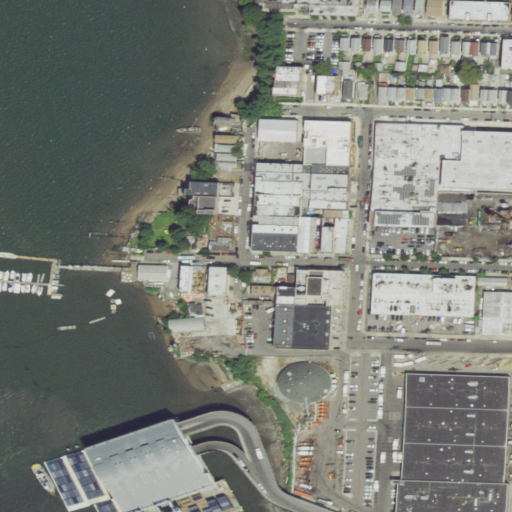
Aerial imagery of cape in New York named Cape Ruth containing high intensity development, open water, medium intensity development, and low intensity development